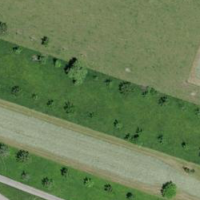
EUNIS habitat code: 25
Species observed at this site:
Milvus milvus
Corvus corone
Passer domesticus
Buteo buteo
Sylvia atricapilla
Parus major
Hirundo rustica